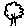
Label: tree